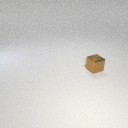
small brown metal cube